Question: I am working on jaydata as client and .net odata as server but when i request Server it gives me error of 501 not implemented and when i search out for it the issue was CORS [Cross Origion Resouse Sharing] is there any way to enable CORS on odata server or IIS ???
my code is simple just create context with service and fetch entites one solution was to put specail config section in web.config
'''
<httpProtocol>
<customHeaders>
<add name="Access-Control-Allow-Origin" value="*" />
</customHeaders>
</httpProtocol>
'''
But this does not solve the issue

Remember i am using odata [RESTFUL] service and jaydata as client
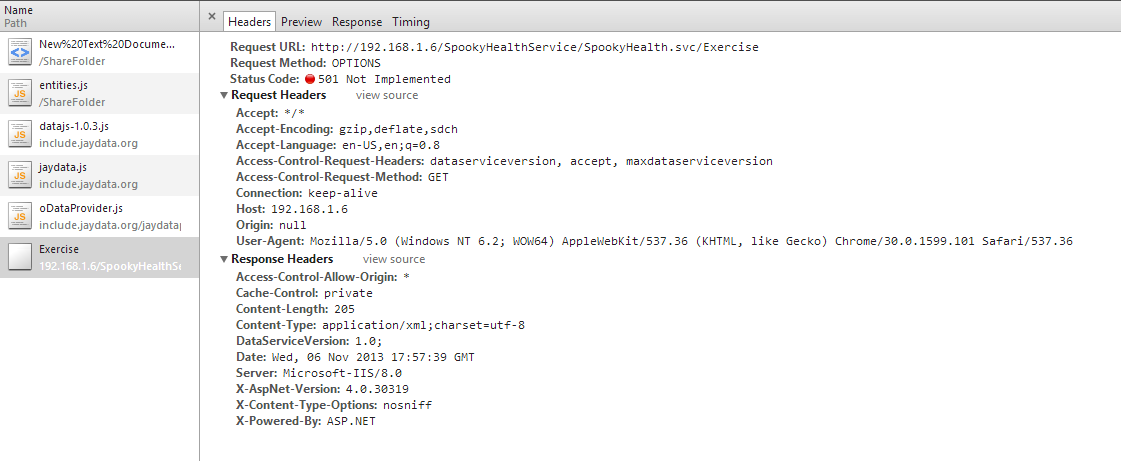
Answer: This is because nothing handles the 'OPTIONS' preflight requests. You'll want to intercept them. See <URL>.
The question I linked assumes a WCF Data Services implementation. If you're using something else, you'll have to edit your question or search for implementation-specific methods yourself.